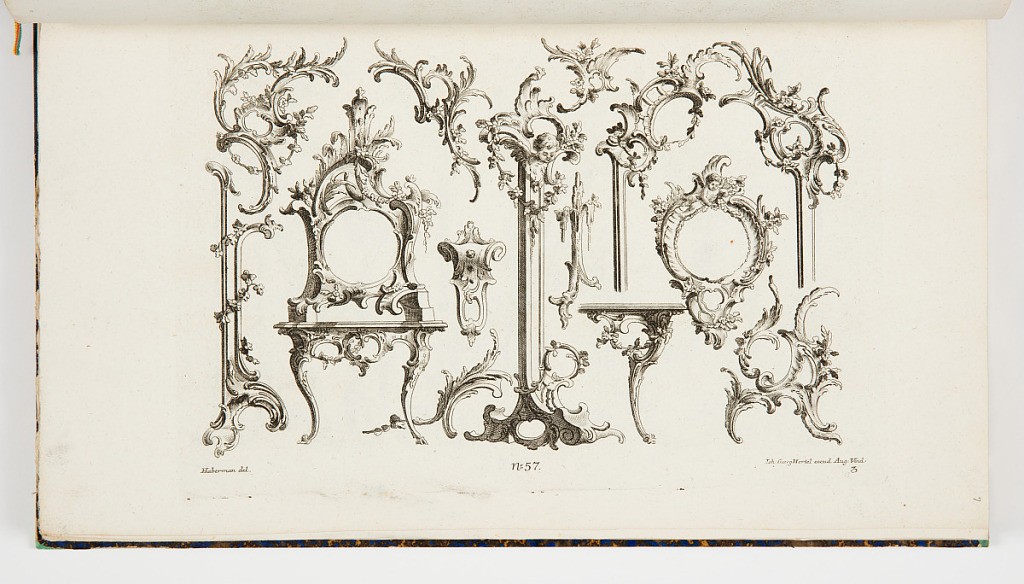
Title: Designs for Ornament Motifs
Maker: Franz Xaver Habermann, German, 1721 – 1796
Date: mid- 18th century
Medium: Etching on off white laid paper
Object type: Print
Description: Designs for ornament including scrolls, garlands, and rinceaux composed as cartouches, brackets, console tables, frames, and free motifs. The plate is signed and numbered.